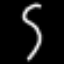
Label: squiggle